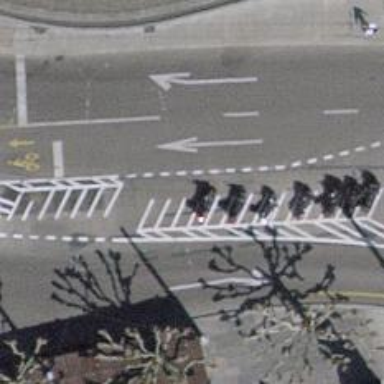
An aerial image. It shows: Motorcycle parking facility.